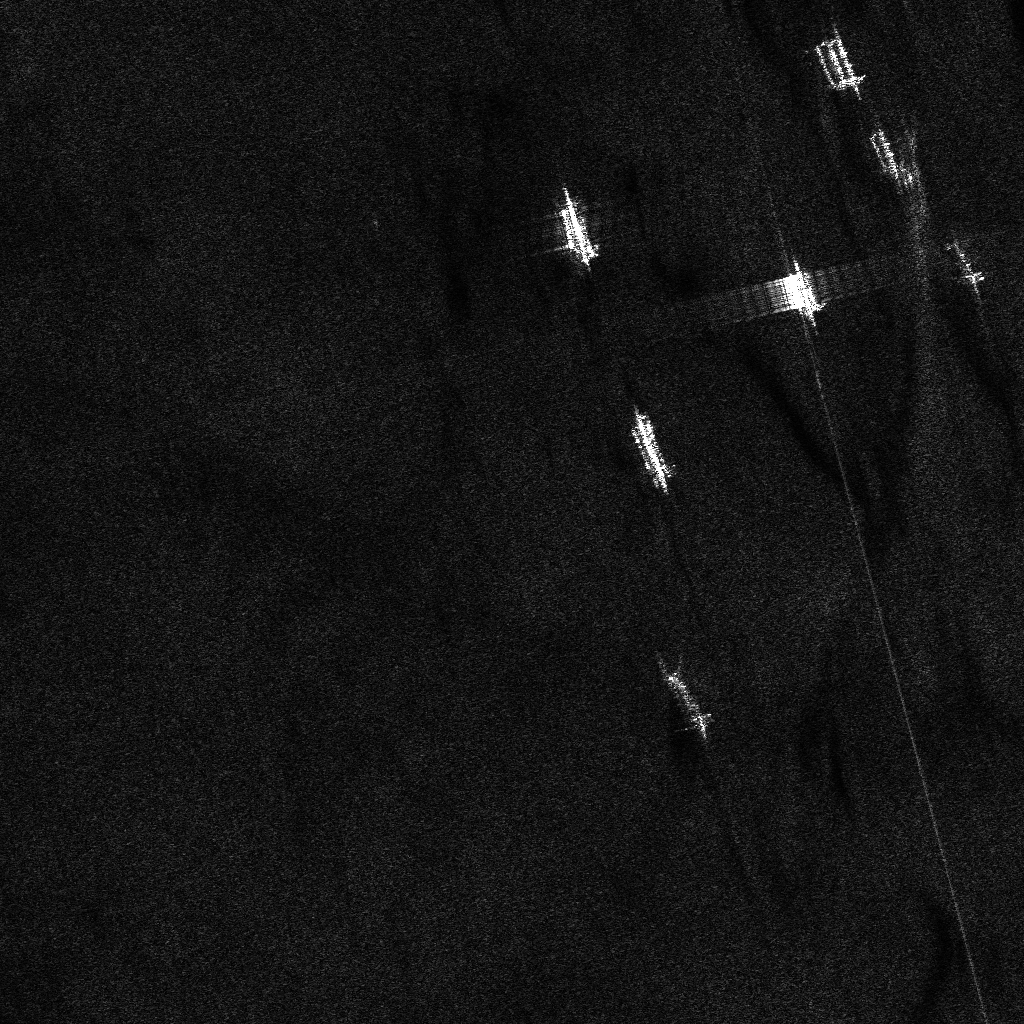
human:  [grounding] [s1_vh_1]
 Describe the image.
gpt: In the satellite image, there is  <ref>1 medium cell-container </ref> <box>[[51, 21, 60, 25, 73]]</box> located at top,  <ref>1 medium cell-container </ref> <box>[[58, 42, 67, 46, 73]]</box> located at center,  <ref>1 large container </ref> <box>[[63, 67, 71, 70, 73]]</box> located at center,  <ref>1 medium cell-container </ref> <box>[[74, 27, 83, 31, 73]]</box> located at top right,  <ref>1 large container </ref> <box>[[91, 24, 98, 27, 71]]</box> located at top right,  <ref>3 small dredger </ref> <box>[[82, 13, 89, 15, 71], [78, 5, 84, 7, 72], [79, 5, 85, 6, 72]]</box> located at top right.